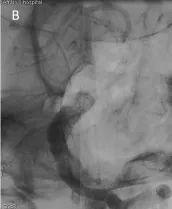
Angiography during the operation. (B) The second flow diverter was telescoped from the distal to the proximal.
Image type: radiology (x_ray)